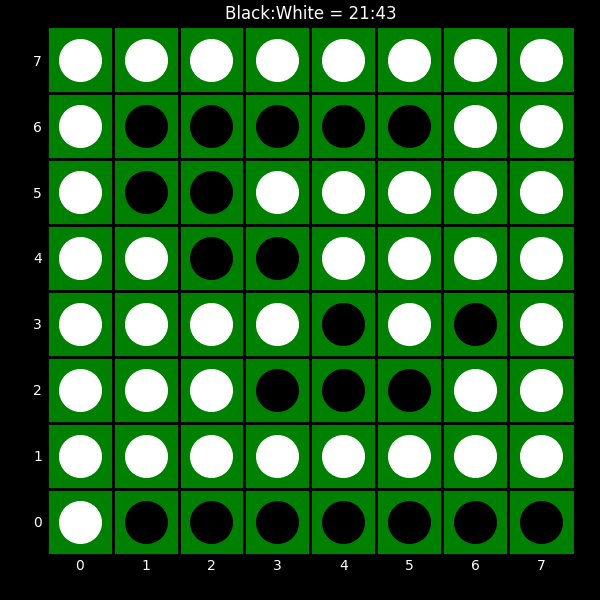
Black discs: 21
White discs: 43